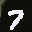
Label: 7